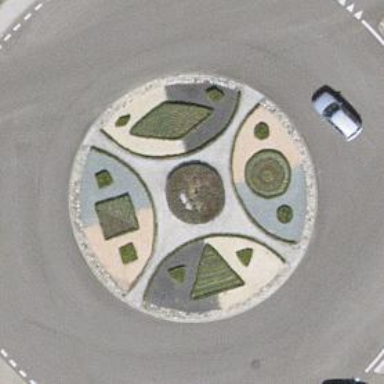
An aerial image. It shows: Primary highway intersecting roundabout.